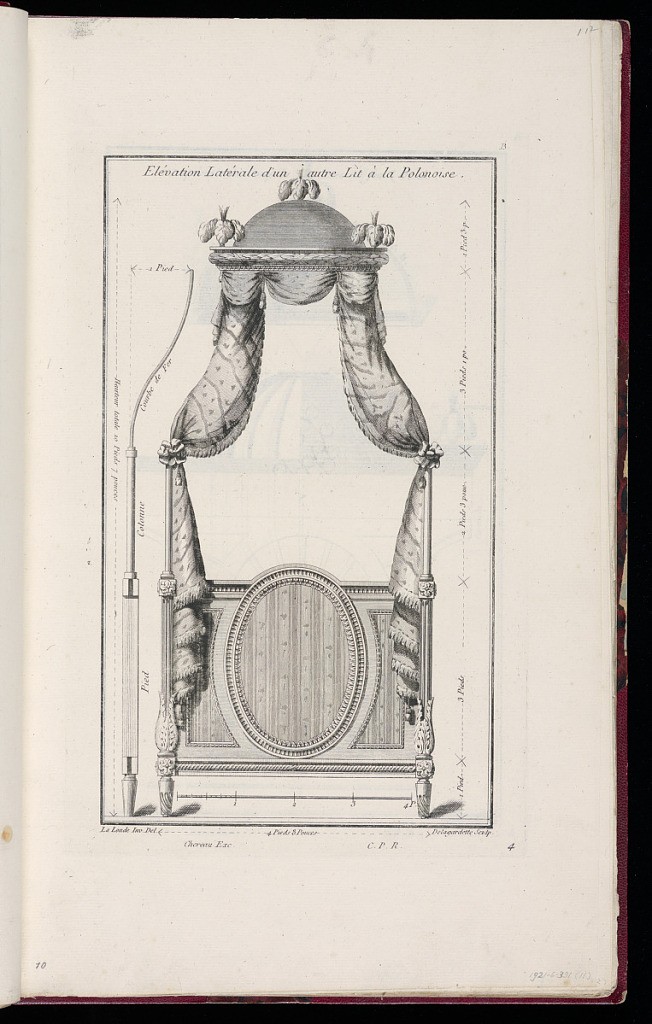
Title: Elévation Latérale d'un autre Lit à la Polonoise
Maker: Richard de Lalonde, French, active 1780–96
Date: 1775-1788
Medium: Etching on off-white laid paper
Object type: Print
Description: Design for a bed with a canopy, decorated with plumes at the top corners, and fringed and tasseled textiles. At the foot of the bed is a carved oval ornamented with bead course, fluting, and lamb tongue. The plate is signed and numbered.